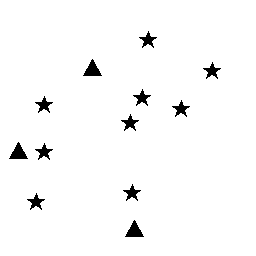
Squares: 0
Triangles: 3
Stars: 9
Total shapes: 12